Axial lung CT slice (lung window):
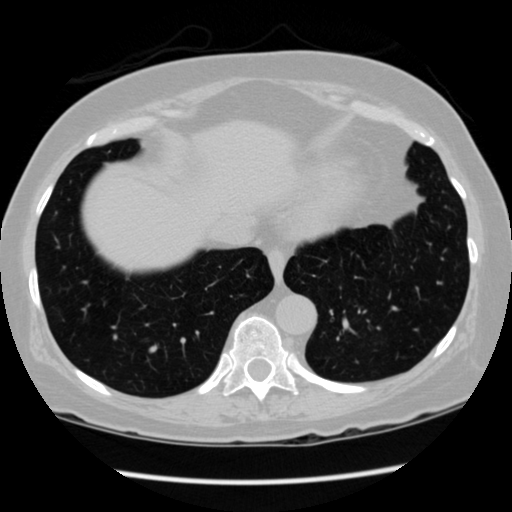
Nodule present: no